Interaction volume radius: 5 \u00c5
Interaction volume height: 20 \u00c5
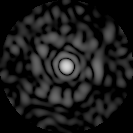
Disorder parameter: 0.838